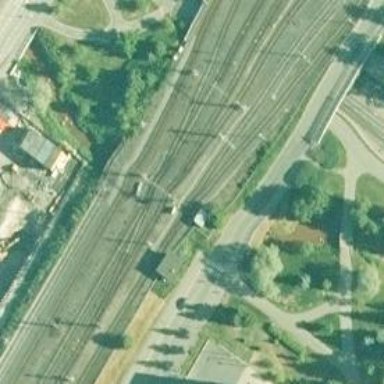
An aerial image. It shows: Rail yard with electrified contact lines for the railway.